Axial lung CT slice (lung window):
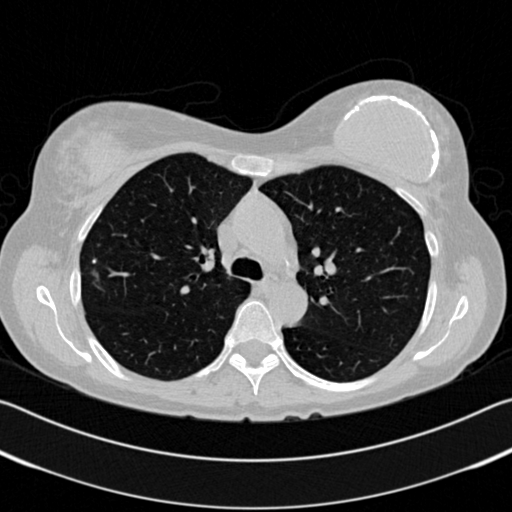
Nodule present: yes
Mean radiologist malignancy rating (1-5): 3